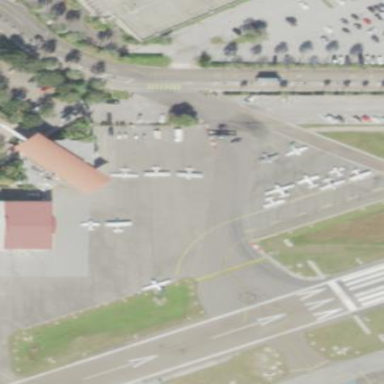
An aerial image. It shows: Apron area at the airport with paved surface.